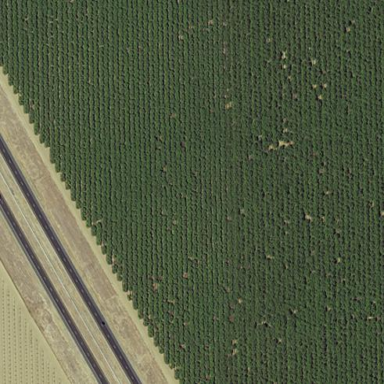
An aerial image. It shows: Orchard filled with almond trees.